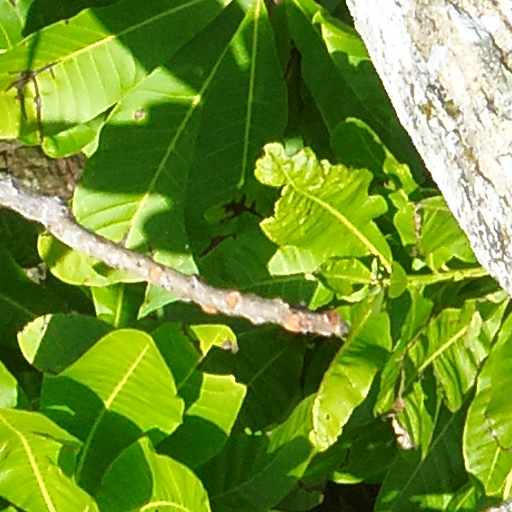
Species: Anacardium excelsum
GBIF accepted scientific name: Anacardium excelsum
Crown area (m\u00b2): 376.988